Interaction volume radius: 5 \u00c5
Interaction volume height: 20 \u00c5
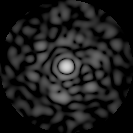
Disorder parameter: 0.7835